Question: This is the solution as far as it goes.

BOL. Business Object Layer.
BL. Business Layer.
DAL. Data Layer.
(No web page in the solution since it will be a php one developed in a later process)
references - then references .
I pretty much guess you know what's inside of each .cs file. So I really like this 3 tier architecture and keeping things separated (first time working this way).
Now, when it comes to send and get data through the layers I ran across a few issues.
For instance: BL (methods.cs)
'''
public class Methods
{
LineaDAL obj = new LineaDAL();
public DataSet GetLinea()
{
var ds = new DataSet();
ds = obj.GetLineaDAL();
return ds;
}
////more code
}
'''
This works great, create an object from DAL (which is referenced) and then call DAL and retrieve data over a 'DataSet'.
That's cool, and it works great for getting something out of the DAL/SQL.
But now I'm working on an update, and I'd like BL to call a DAL function sending to it a parameter. First thing I've tried that parameter to be was of course an object from BOL. Wasn't possible for obvious reasons, BL doesn't know about BOL.
When this happened I started reading and found some good approachs. One of them, is to create a DTO... I don't like this one very much since I really like the top-down separated-enviroment in the tiers and layers. So I kept looking and found something related to 'EventArgs' and some 'Interfaces' as well, but I'm still scratching my head to see if I'm in the right path.
I'm cool working BL through DAL, DataSets and stuff.
But is there a way to work with Objects in the top layer? If this is not possible in order to save the top-down references, should I use 'DataSets' for BOL <-> BL aswell? Is 'EventArgs' the way to go?
Thank you.
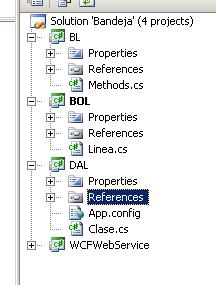
Answer: I you need a bunch of entities that can be referenced and shared between the layers, then these should live in a standalone project, that all other projects can reference.
The if your different application layers are distributed amongst different machines, the entities library can just be distributed with each layer. EventArgs is definitely not the way to go.